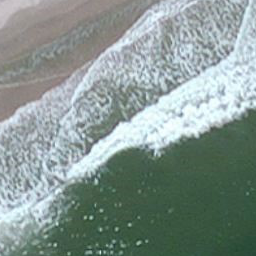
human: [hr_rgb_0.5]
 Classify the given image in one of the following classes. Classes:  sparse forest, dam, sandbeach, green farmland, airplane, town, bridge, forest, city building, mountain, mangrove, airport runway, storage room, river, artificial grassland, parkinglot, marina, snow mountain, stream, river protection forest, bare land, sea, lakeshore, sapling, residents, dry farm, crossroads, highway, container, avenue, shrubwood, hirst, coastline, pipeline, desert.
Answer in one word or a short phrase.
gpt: coastline